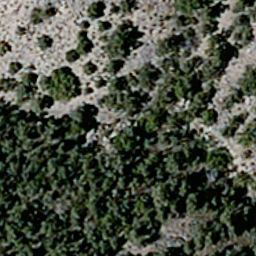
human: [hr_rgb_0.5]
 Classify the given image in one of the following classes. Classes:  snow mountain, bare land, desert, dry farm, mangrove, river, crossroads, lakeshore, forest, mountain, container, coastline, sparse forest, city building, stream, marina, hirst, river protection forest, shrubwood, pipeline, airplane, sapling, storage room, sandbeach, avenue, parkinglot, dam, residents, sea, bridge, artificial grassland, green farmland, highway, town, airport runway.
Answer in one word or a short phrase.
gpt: sparse forest